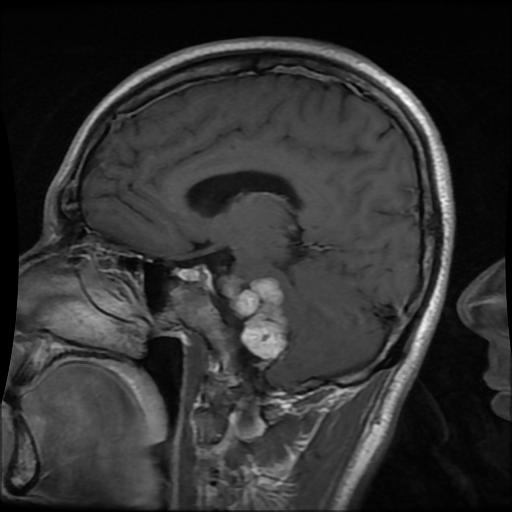
Label: meningioma